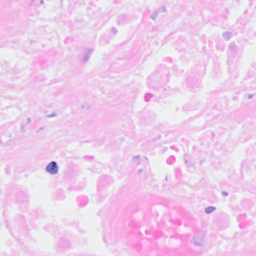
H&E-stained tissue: Breast